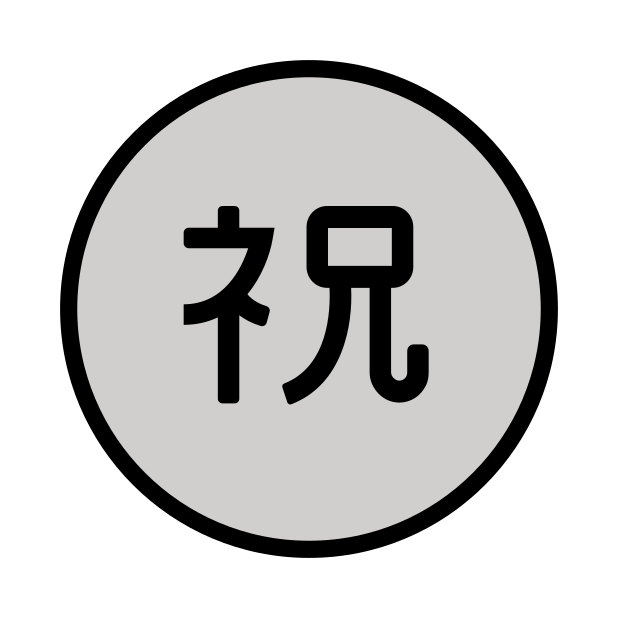
Emoji: ㊗
Name: circled ideograph congratulation
Unicode: 0x3297